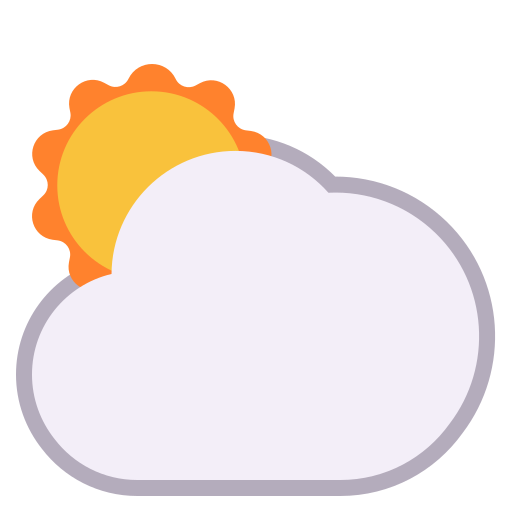
sun behind large cloud flat